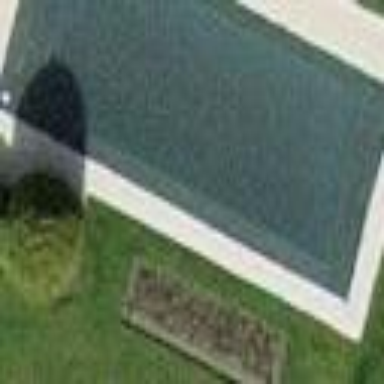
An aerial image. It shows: Swimming pool located in leisure land.